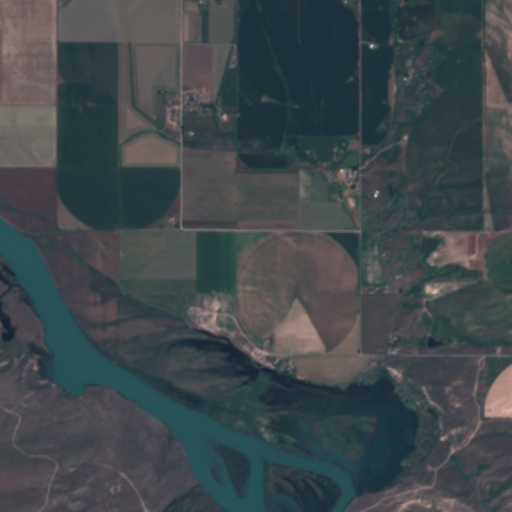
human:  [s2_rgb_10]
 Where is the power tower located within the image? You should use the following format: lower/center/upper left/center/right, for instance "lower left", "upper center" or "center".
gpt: The power tower is located in the lower left of the image.
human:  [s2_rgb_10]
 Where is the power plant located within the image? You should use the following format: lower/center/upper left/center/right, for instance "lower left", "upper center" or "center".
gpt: There is no power plant in the image.